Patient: sex F, age 68
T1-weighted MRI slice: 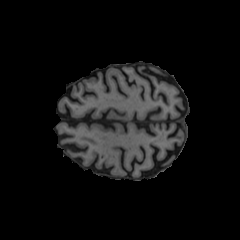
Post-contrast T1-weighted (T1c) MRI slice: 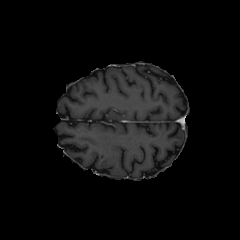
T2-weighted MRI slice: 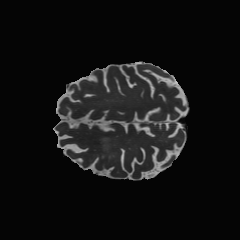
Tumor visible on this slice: yes
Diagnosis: Glioblastoma, IDH-wildtype
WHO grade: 4